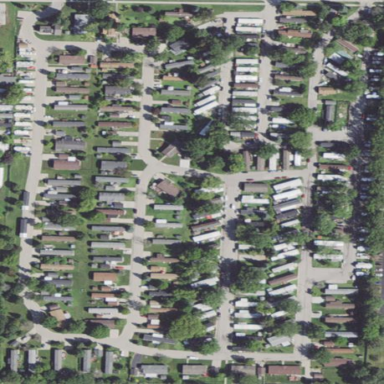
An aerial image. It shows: Residential area known as trailer park.